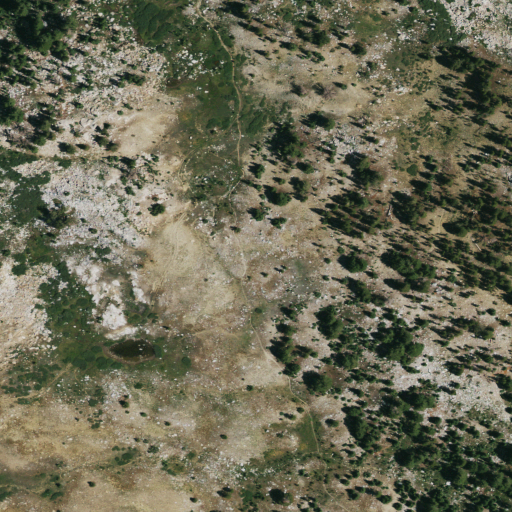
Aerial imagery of gap in California named Bond Pass containing shrub, evergreen forest, woody wetlands, and grassland